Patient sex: M
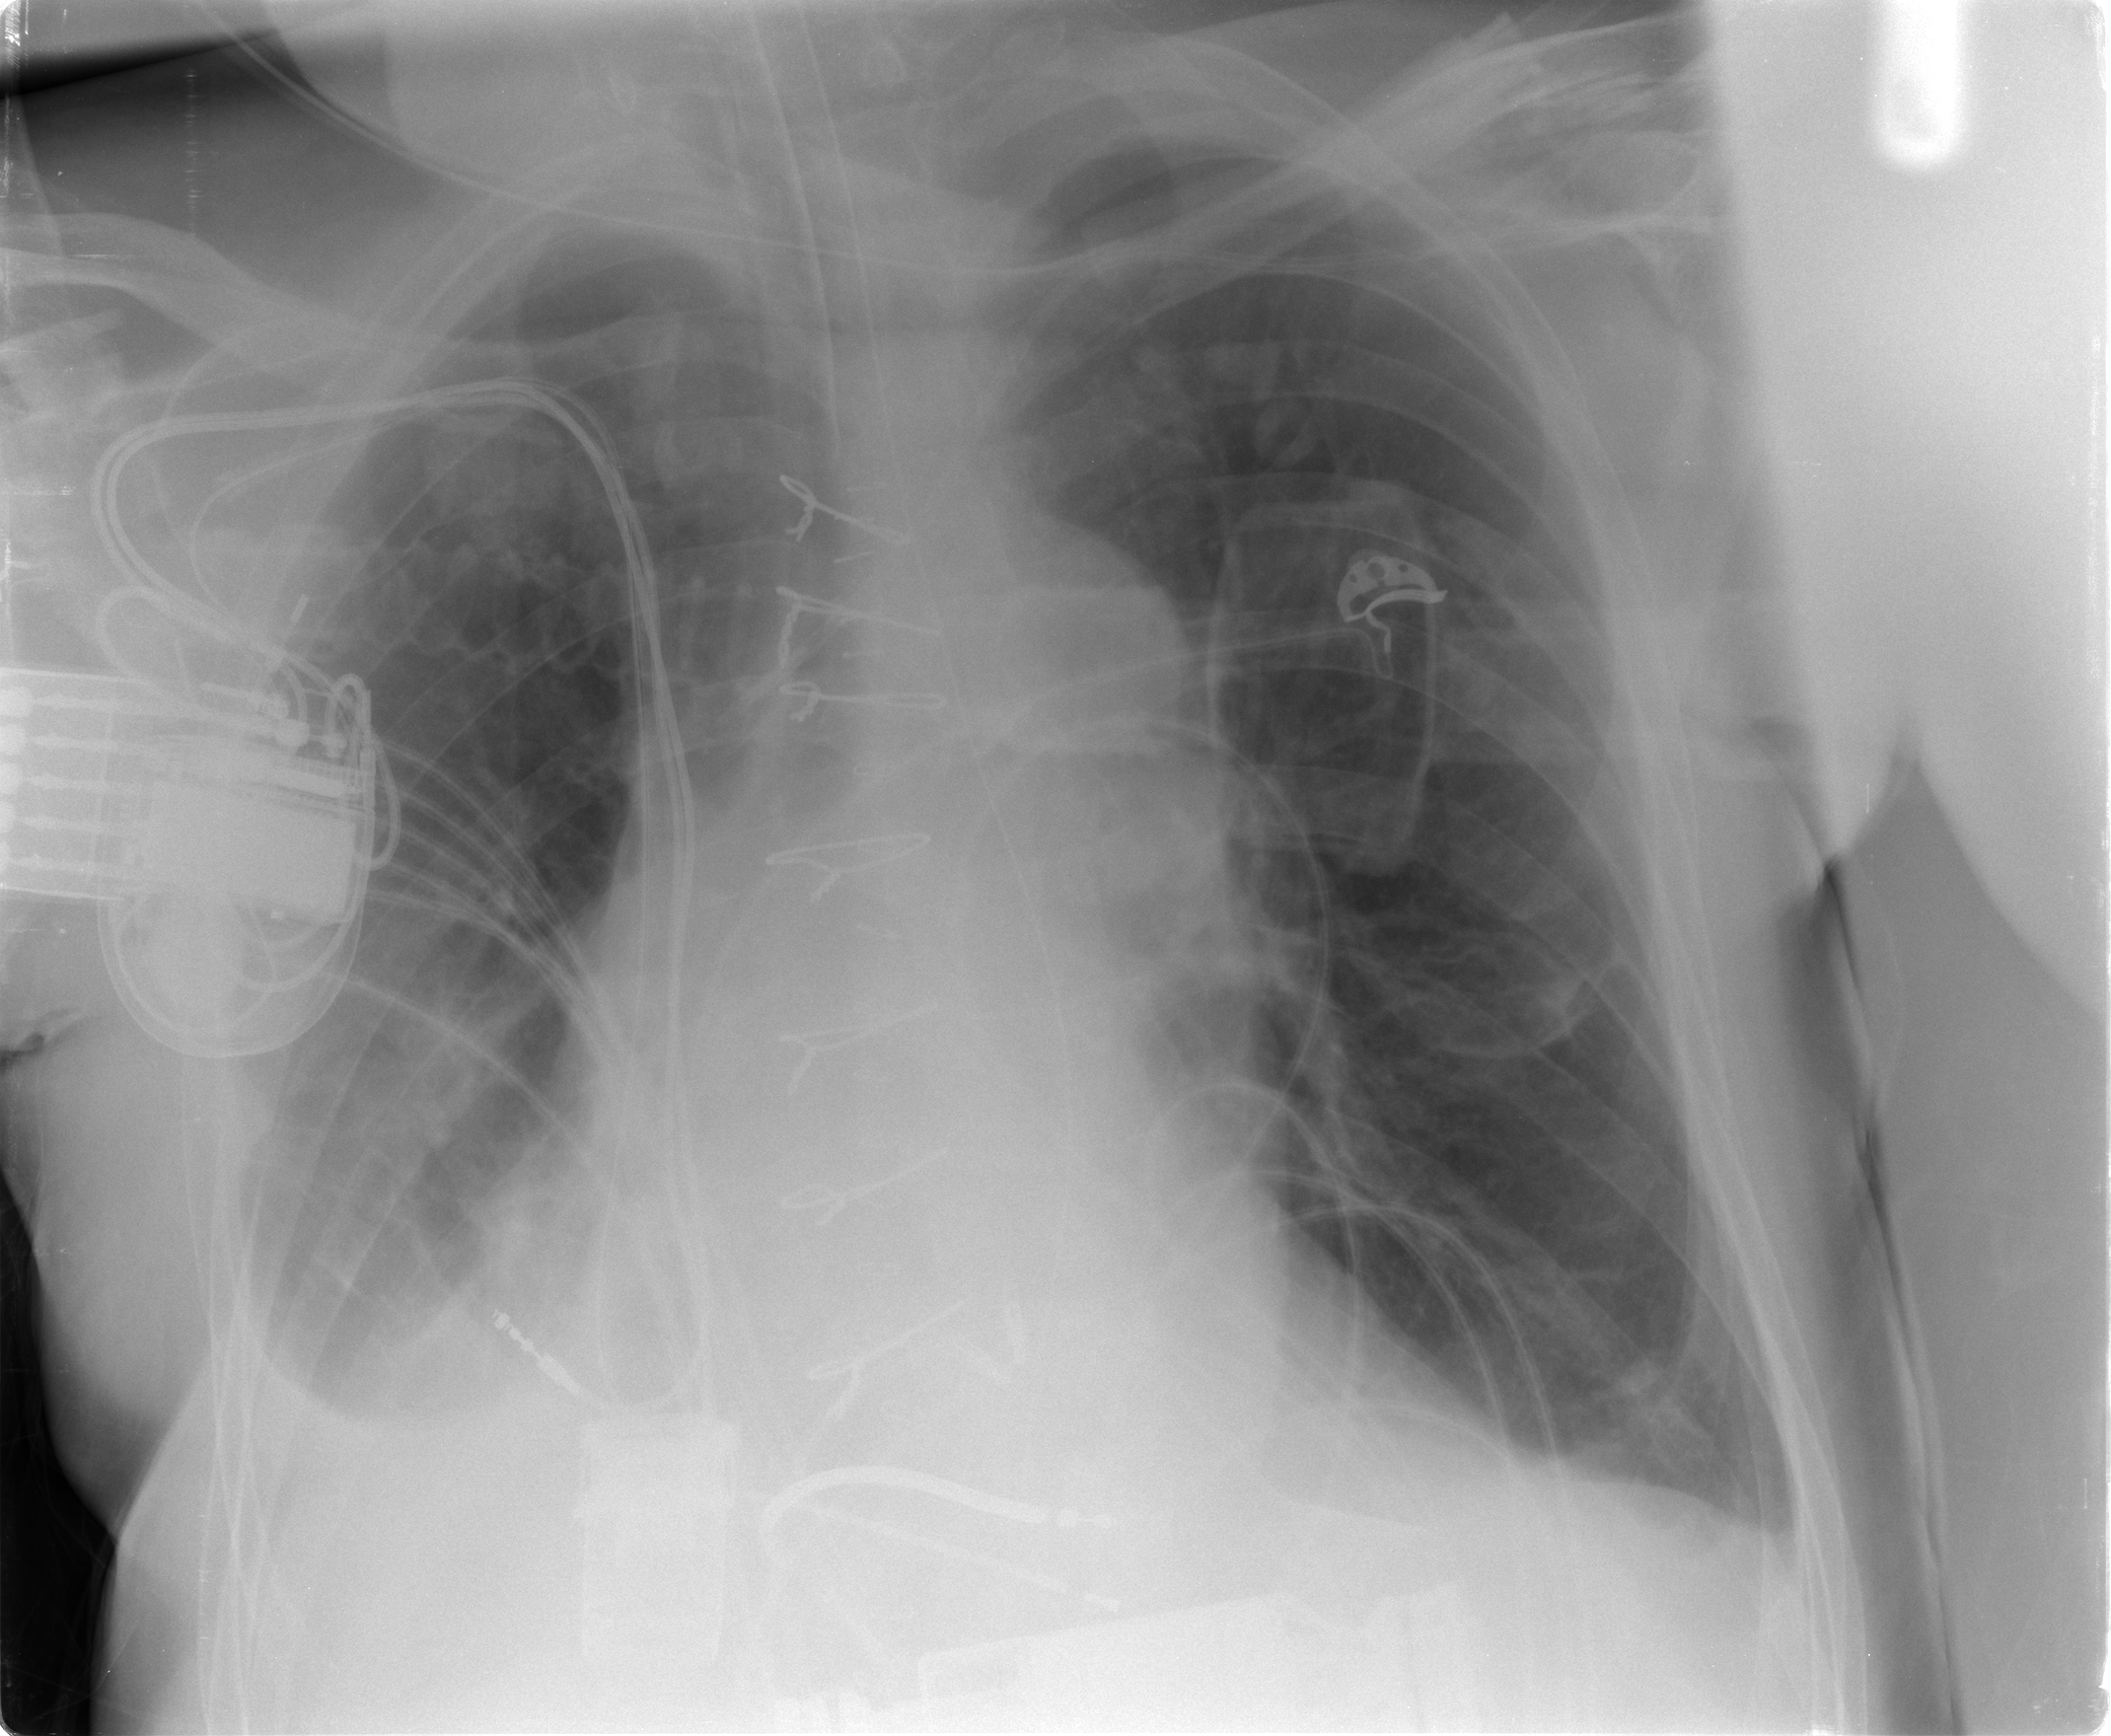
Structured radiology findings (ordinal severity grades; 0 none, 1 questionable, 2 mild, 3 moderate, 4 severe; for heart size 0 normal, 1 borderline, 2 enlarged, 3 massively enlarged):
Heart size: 2
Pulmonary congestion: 0
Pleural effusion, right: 3
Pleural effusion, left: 2
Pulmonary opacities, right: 0
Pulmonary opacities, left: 0
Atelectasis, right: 2
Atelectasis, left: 2